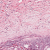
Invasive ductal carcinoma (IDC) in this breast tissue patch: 0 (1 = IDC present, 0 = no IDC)